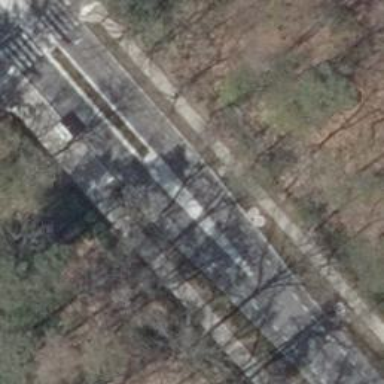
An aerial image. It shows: Secondary road with asphalt surface and designated cycle lane.